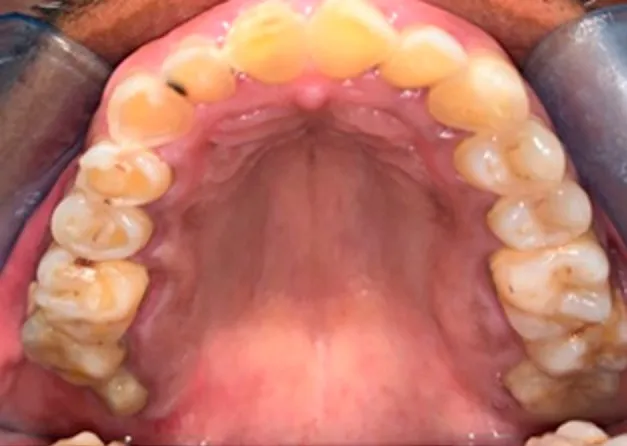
Maxillary view showing pronounced occlusal cupping on the right quadrants.
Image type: radiology (ct)